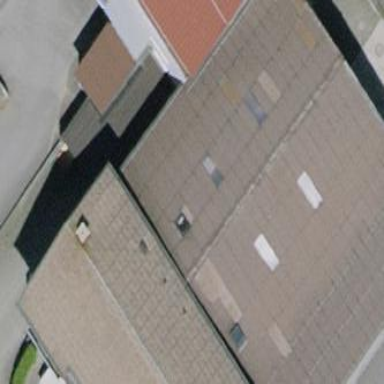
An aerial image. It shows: Industrial building.